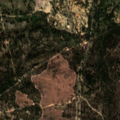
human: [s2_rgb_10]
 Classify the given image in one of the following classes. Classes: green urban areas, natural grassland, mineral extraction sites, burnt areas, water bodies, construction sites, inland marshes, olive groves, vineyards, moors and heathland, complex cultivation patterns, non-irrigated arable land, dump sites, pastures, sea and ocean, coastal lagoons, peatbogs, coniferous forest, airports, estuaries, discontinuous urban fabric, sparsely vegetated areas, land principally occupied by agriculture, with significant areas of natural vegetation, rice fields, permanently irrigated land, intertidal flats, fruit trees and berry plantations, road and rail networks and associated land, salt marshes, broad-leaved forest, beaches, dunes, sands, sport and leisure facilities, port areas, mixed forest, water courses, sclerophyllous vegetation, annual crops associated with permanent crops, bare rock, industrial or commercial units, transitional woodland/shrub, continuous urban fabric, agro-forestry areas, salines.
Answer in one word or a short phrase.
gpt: pastures, agro-forestry areas, broad-leaved forest, mixed forest